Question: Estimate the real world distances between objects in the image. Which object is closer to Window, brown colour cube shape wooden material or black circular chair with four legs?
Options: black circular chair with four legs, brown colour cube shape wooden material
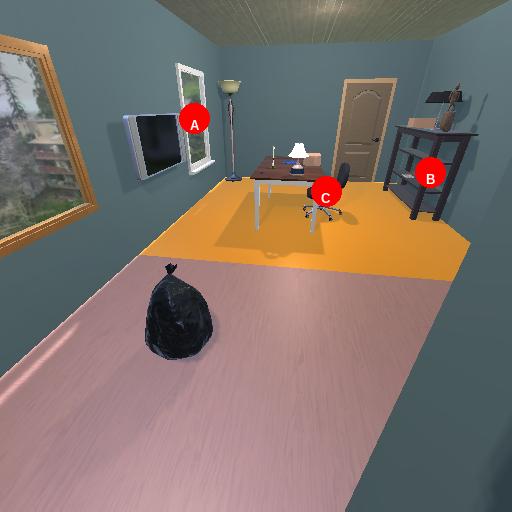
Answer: black circular chair with four legs